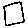
Label: square